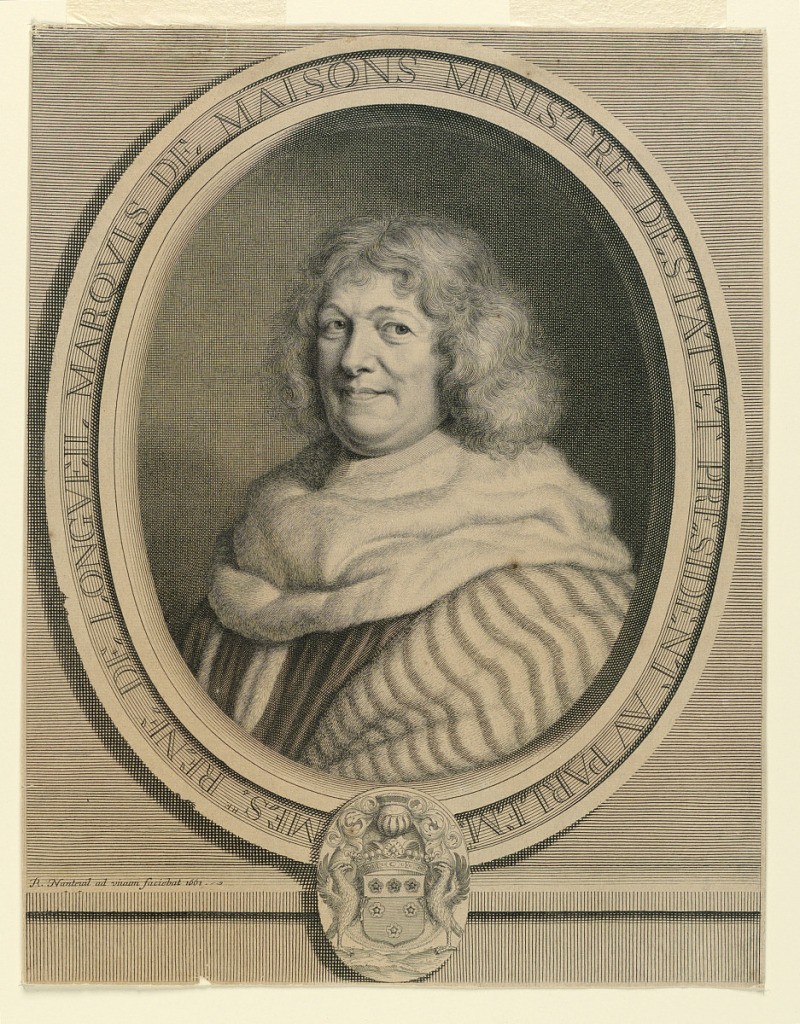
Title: Portrait of the Marquis de Longveil
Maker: Robert Nanteuil, French, 1623 – 1678
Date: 1661
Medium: Engraving on paper
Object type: Print
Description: A portrait in an oval frame, in which is written, "Mes.re Rene de Longveil, Marquis de Maisons Ministre de Stat et President au Parlem." The Marquis is turned slihtly to the left, with his head facing frontally. Below, left, the artist's name and the date.